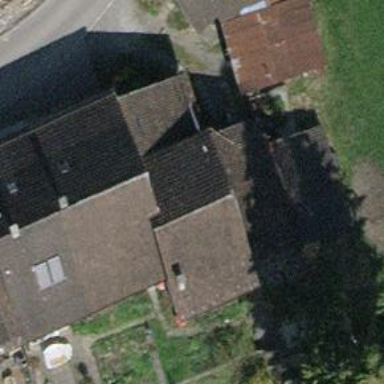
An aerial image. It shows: Terrace building.